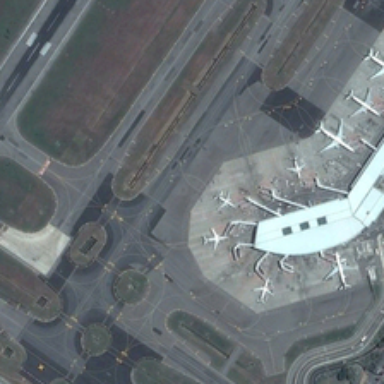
A large airport was built on the land .